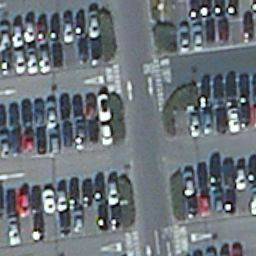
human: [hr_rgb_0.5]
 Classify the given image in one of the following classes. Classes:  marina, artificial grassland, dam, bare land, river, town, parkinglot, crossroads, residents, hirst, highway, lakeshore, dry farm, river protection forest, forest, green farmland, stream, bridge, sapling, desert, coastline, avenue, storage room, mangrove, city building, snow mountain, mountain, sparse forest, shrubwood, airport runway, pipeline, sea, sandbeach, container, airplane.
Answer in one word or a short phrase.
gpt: parkinglot